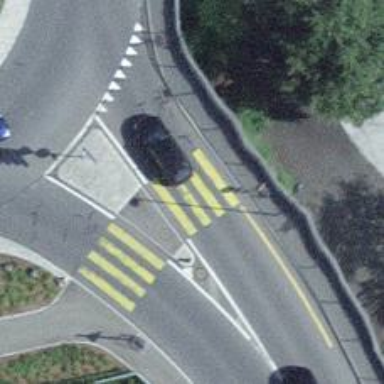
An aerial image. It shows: Pedestrian crossing with zebra markings on footway.